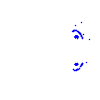
Particle: proton